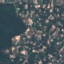
Label: Residential